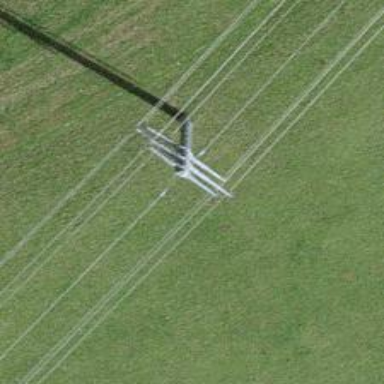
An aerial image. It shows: Power tower.